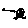
Label: moon